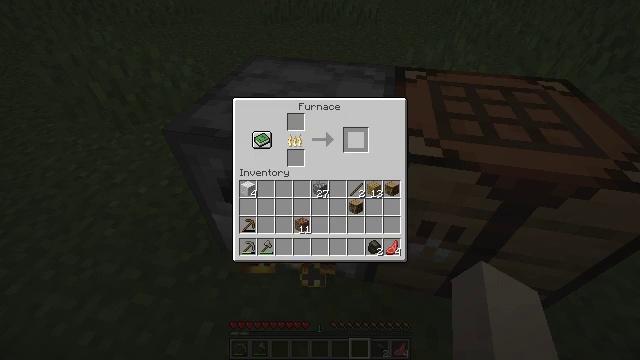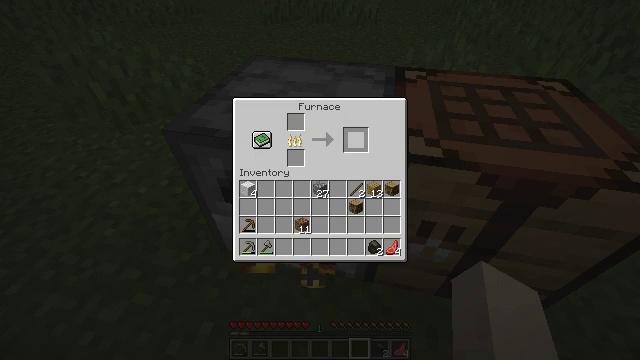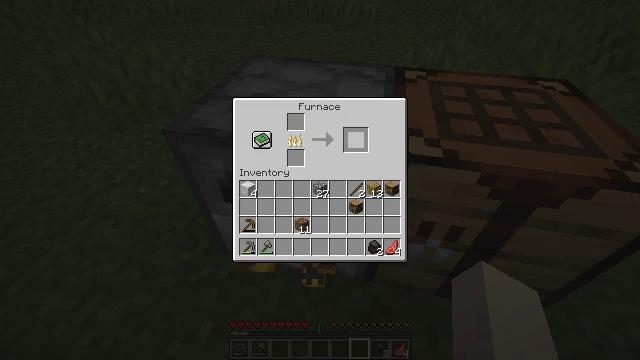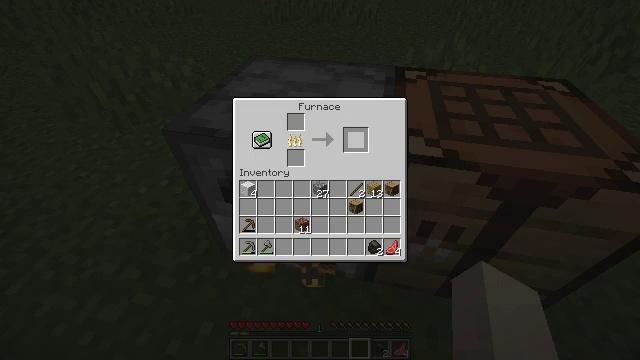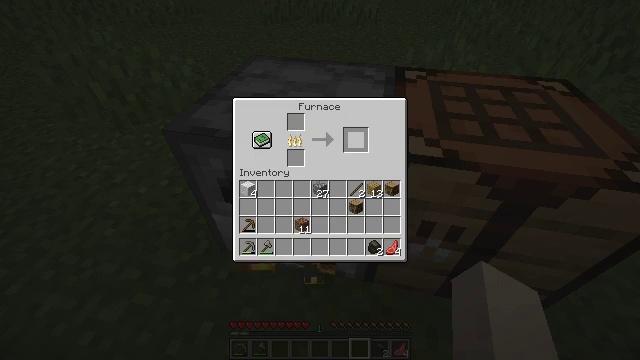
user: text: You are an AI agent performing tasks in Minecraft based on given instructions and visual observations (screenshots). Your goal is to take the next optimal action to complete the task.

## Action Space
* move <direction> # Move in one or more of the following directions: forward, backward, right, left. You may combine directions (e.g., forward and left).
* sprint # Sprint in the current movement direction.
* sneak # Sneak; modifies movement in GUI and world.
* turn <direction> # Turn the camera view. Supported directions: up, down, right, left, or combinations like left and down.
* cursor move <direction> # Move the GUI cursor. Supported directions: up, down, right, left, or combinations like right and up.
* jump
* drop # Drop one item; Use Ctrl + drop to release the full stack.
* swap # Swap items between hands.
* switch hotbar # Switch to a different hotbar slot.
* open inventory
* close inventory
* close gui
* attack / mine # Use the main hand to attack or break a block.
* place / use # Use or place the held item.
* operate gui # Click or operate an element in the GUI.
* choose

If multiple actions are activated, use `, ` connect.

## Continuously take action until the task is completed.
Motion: motion action
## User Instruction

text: Interact with the furnace to get charcoal.
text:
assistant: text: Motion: sneak, operate gui
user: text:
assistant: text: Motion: sneak, operate gui
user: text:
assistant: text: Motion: no_op
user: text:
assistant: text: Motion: no_op
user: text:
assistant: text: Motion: no_op